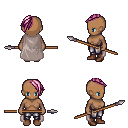
a pixel art fantasy rpg character, female body template, human, dark skin, gray cape, metal pants, pink long mohawk hairstyle, brown shoes, spear, four views (front, back, left, right), 2x2 character sprite sheet, small pixel art, hard edges, no anti-aliasing